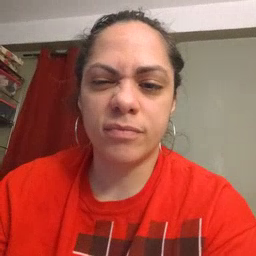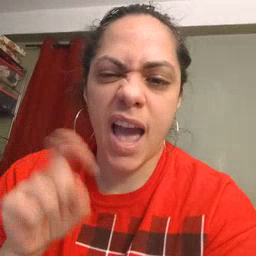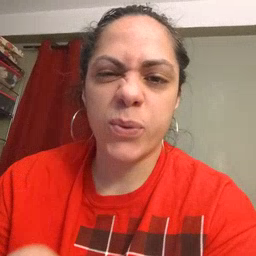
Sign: haveto